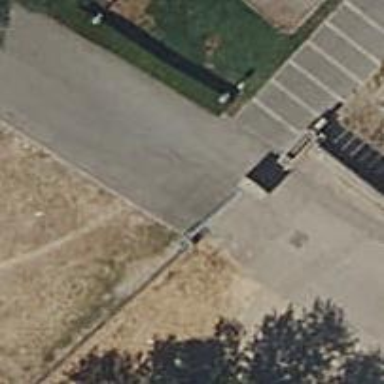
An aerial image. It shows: Gate.